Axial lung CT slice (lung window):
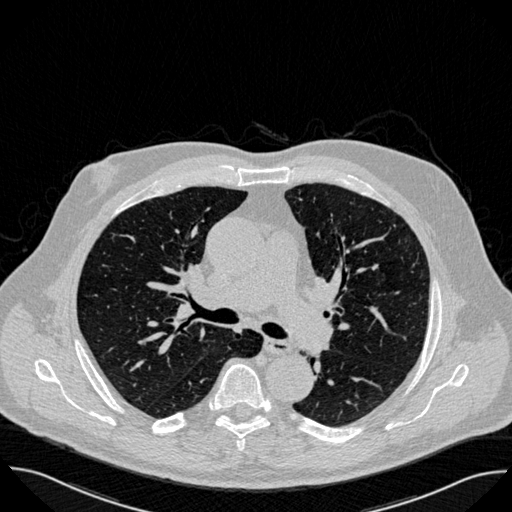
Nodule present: no